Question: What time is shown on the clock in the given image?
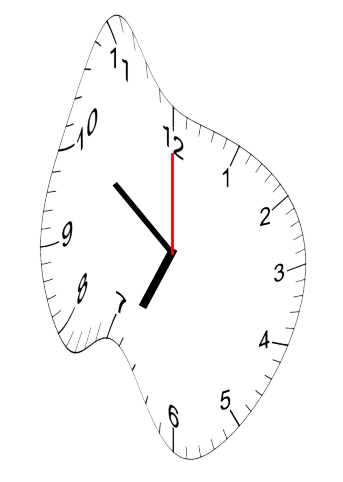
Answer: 06:51:00